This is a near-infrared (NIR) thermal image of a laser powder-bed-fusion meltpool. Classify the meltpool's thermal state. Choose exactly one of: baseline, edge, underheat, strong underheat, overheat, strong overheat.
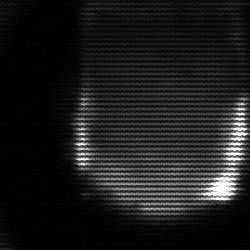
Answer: edge